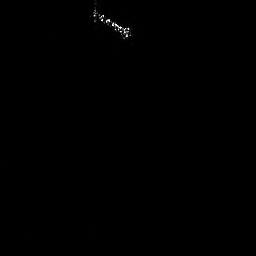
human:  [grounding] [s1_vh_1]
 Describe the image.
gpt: In the satellite image, there is  <ref>1 medium ship </ref> <box>[[33, 1, 50, 14, 0]]</box> located at top.